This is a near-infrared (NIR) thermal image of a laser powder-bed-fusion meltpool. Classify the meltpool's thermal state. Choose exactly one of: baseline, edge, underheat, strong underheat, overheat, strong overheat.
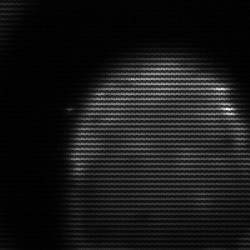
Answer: edge